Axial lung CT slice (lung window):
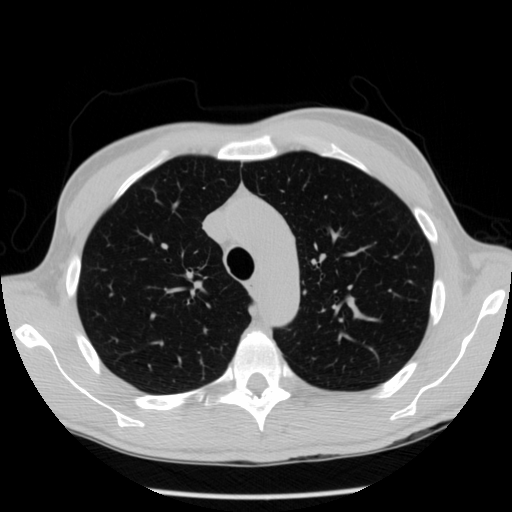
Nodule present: no